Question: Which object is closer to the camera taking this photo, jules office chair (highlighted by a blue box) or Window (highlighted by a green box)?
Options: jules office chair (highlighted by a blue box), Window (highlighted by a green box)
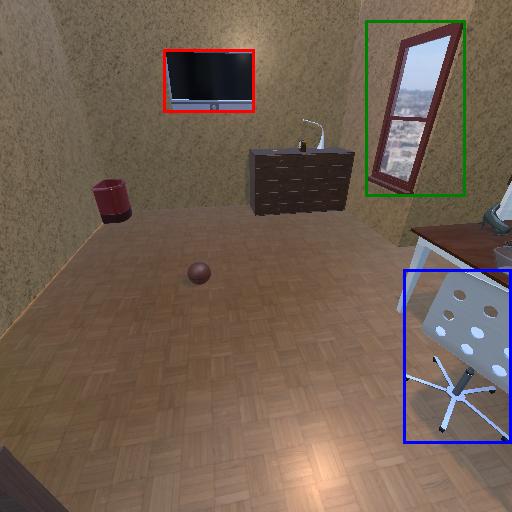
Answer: jules office chair (highlighted by a blue box)